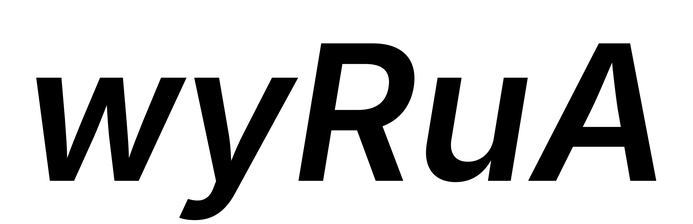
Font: Inter-Italic_SemiBold_Italic